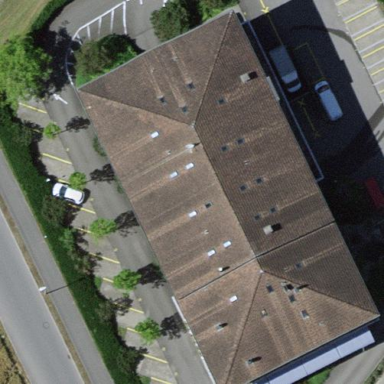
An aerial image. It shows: Parking area with surface.